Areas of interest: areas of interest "Weikang"
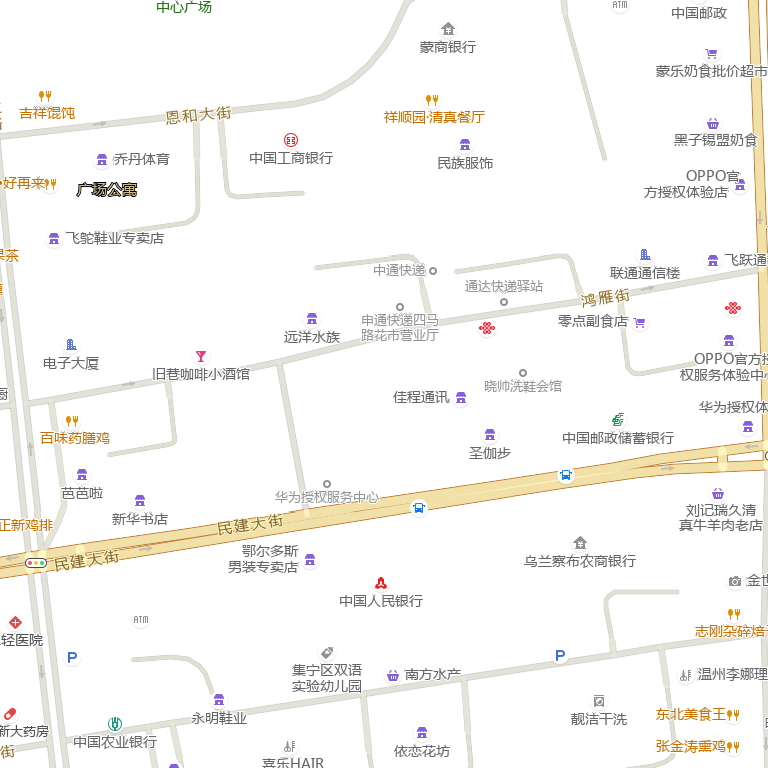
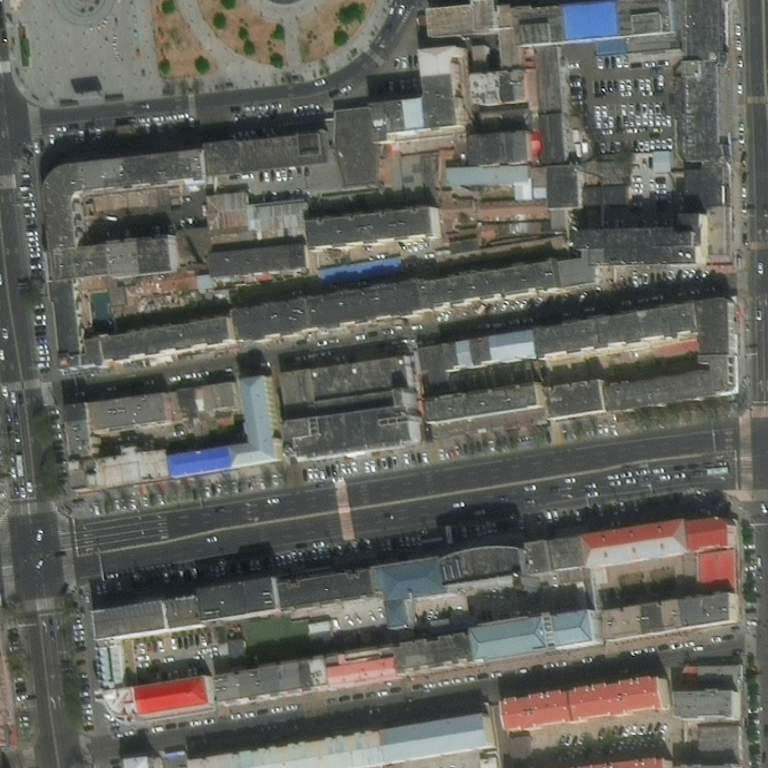